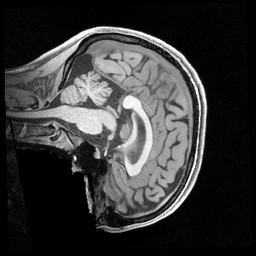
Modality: T1w
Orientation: sagittal
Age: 22
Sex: female
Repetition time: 2.4 s
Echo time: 0.00222 s